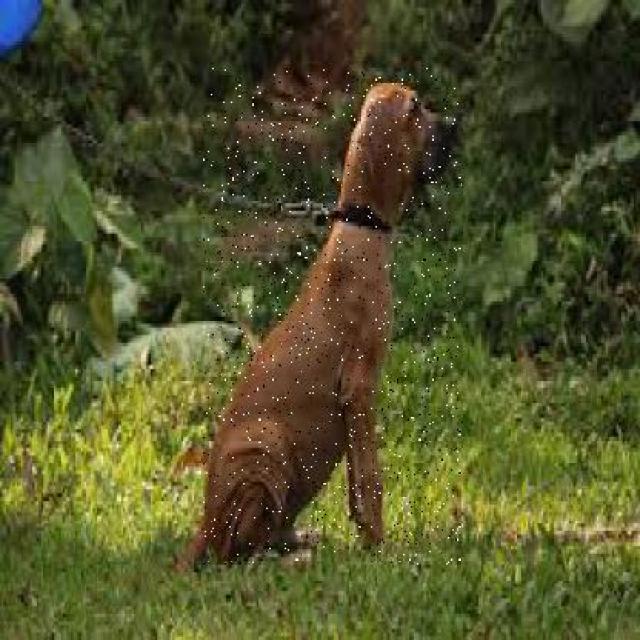
Healthy canine skin — no visible lesions, inflammation, or abnormalities. The skin and coat appear normal.